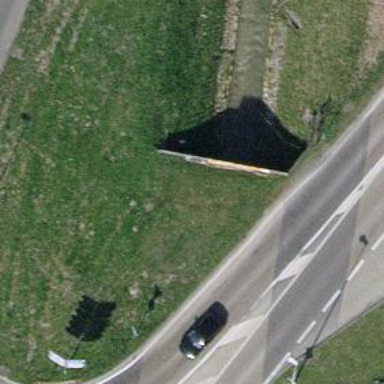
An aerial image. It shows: Culvert tunnel under canal.